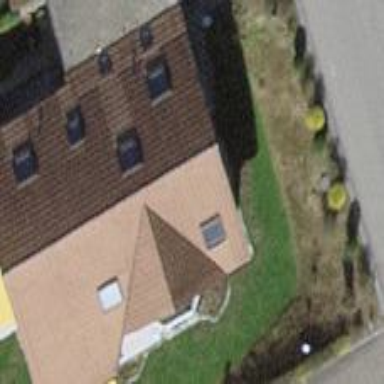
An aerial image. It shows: Building with tiled roof.